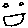
Label: smiley face